Question: Im building a C#, WPF and Android application, mostly for training, but either way, the issue that I have is the follow:
When I execute the followed code WPF app, it saves the desire file from the disk to the desktop, but the problem comes when I try to do the same from the Android application, I do get connected to Console application, but the 'byte[]' apparently are not the same format, maybe I miss something, or I'm going something wrong.
---
'''
private static byte[] ImageToByteArraybyMemoryStream(Image image) {
MemoryStream ms = new MemoryStream();
image.Save(ms, System.Drawing.Imaging.ImageFormat.Png);
return ms.ToArray();
}
'''
---
'''
public static void ByteArrayToImageFilebyMemoryStream(byte[] imageByte) {
try {
MemoryStream ms = new MemoryStream(imageByte);
Image image = Image.FromStream(ms);
image.Save(@"C:\Users\jycr753\Desktop\imageTest1.png");
}
}
'''
---
Convert to 'byte[]' and send from Application.
'''
ByteArrayOutputStream stream = new ByteArrayOutputStream();
bitmapImage.compress(Bitmap.CompressFormat.PNG, 70, stream);
byteArray = stream.toByteArray();
File fl = new File( imagePath);
FileInputStream fi = new FileInputStream( fl );
BufferedInputStream bi = new BufferedInputStream( fi );
bi.read( byteArray, 0, byteArray.length );
OutputStream outs = sock.getOutputStream();
outs.write( byteArray, 0, byteArray.length );
outs.flush();
'''
---

---
##
'''
<uses-permission android:name="android.permission.READ_EXTERNAL_STORAGE" />
<uses-permission android:name="android.permission.INTERNET" />
<uses-permission android:name="android.permission.WRITE_EXTERNAL_STORAGE" />
'''
---
Is there any issue if the C# application expect a 'ASCII' encoding?
---
Any help of point me in the right direction it will be great, if there is the need to put more code, just ask :)
thanks community..
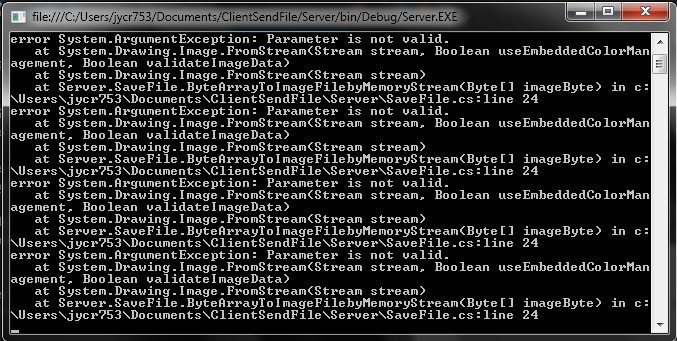
Answer: It is not visible from the code provided how exactly does the C# open the other end of the socket stream and how does it read.
Very usual problem with reading socket streams is that you don't know when all data was received.
Network layer may signal there is some data multiple times. Without some protocol including marks of the meaning and it is not possible to determine when whole PNG arrived, unless you use some all-or-nothing protocol - e.g. HTTP GET
Also the exact binary protocol must be agreed by both sides, e.g. <URL>
Need more data to provide better answer